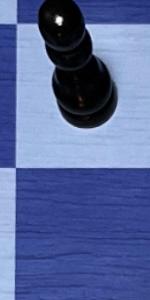
Label: Empty